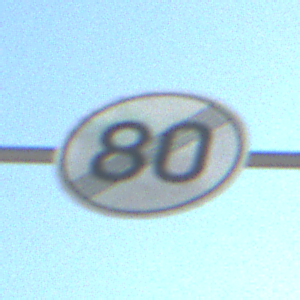
Verkehrszeichen: EndeGeschwindigkeit80
Umgebung: Outdoor, Special
Tageszeit: MorningAfternoon
Wetter: Clear
Licht: Natural
Jahreszeit: NotSpecified
Kontrast: HighContrast